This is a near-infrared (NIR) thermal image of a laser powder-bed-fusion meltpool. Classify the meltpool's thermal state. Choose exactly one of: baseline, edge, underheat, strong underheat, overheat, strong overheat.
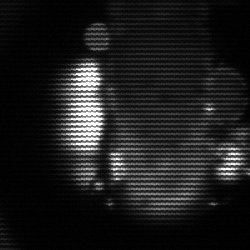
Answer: strong underheat